Question: I'm currently building an app in Angular2, with this homescreen:

'''
<div id="freewall" class="free-wall" data-min-width="1840" data-total-col="5" data-total-row="4" data-wall-width="1873" data-wall-height="800" style="position: relative; height: 800px;">
<div *ngFor="let block of blokken | async" [@animState]="block.state" (click)="block.toggleState()" [ngClass]='block.color' class='blockexnr{{block.id}} live-tile cell tile2' data-mode='slide' style.height="{{block.height}}px" style.width="{{block.width}}px"
style='display: none;'>
<div>
<p class='full' href='#' class="blocknr{{block.id}}">{{block.tekst1}}</p>
</div>
<div data-mode='carousel' data-start-now='true' class='title2 live-tile' data-direction='horizontal' data-delay='3000'>
<div class="blocknr{{block.id}}">
<p>{{block.textCar[0]}}</p>
<img class='products' src='{{block.imgCar[0]}}' />
</div>
<div *ngIf="block.amountCar > 1" class="blocknr{{block.id}}">
<p>{{block.textCar[1]}}</p>
<img class='products' src='{{block.imgCar[0]}}' />
</div>
<div *ngIf="block.amountCar > 2" class="blocknr{{block.id}}">
<p>{{block.textCar[2]}}</p>
<img class='products' src='{{block.imgCar[0]}}' />
</div>
<div *ngIf="block.amountCar > 3" class="blocknr{{block.id}}">
<p>{{block.textCar[3]}}</p>
<img class='products' src='{{block.imgCar[0]}}' />
</div>
<div *ngIf="block.amountCar > 4" class="blocknr{{block.id}}">
<p>{{block.textCar[4]}}</p>
<img class='products' src='{{block.imgCar[0]}}' />
</div>
<div *ngIf="block.amountCar > 5" class="blocknr{{block.id}}">
<p>{{block.textCar[5]}}</p>
<img class='products' src='{{block.imgCar[0]}}' />
</div>
</div>
</div>
'''
As you can tell, it loops through a list of 20 items, called . There is also an animation, called @animState, which can be activated through the function that is called when clicked (click). This is that function:
'''
toggleState() {
var numberofblock = this.id;
var n = ".blocknr" + numberofblock.toString();
var n2 = ".blockexnr" + numberofblock.toString();
console.log(n);
console.log(n2);
$(n).html("");
$(".cell").not(n2).css("z-index", -1);
this.state = (this.state === 'active' ? 'inactive' : 'active'); }
'''
That function changes the state of a block to , and on that way that block scales:
'''
trigger('animState', [
state('inactive', style({
transform: 'scale(1)'
})),
state('active', style({
transform: 'scale(10)'
})),
transition('inactive => active', animate('2000ms ease-in')),
])
'''
This all works fine and all, but what I actually want to happen is that when clicked on a block, it scales and then routes to a new page. But when I add a , it doesn't go to the toggleState() function at all, all it does then is routing to the new component.
I also tried the @routeAnimation animation, but the animation in there applies to the whole component - not just one div - which is not what I want.
I've been Googling with not much success, the only thing I found was that I might be able to use a , but I'm not really sure about that either.
Could anyone maybe help me with making this work (so when clicking a block this is the order of things:
1. Click the block
2. Going to the toggleState() function
3. Doing the scaling animation of 1 block (the one you clicked)
4. Routing to a new component.
I hope someone can help me with this. Thanks!
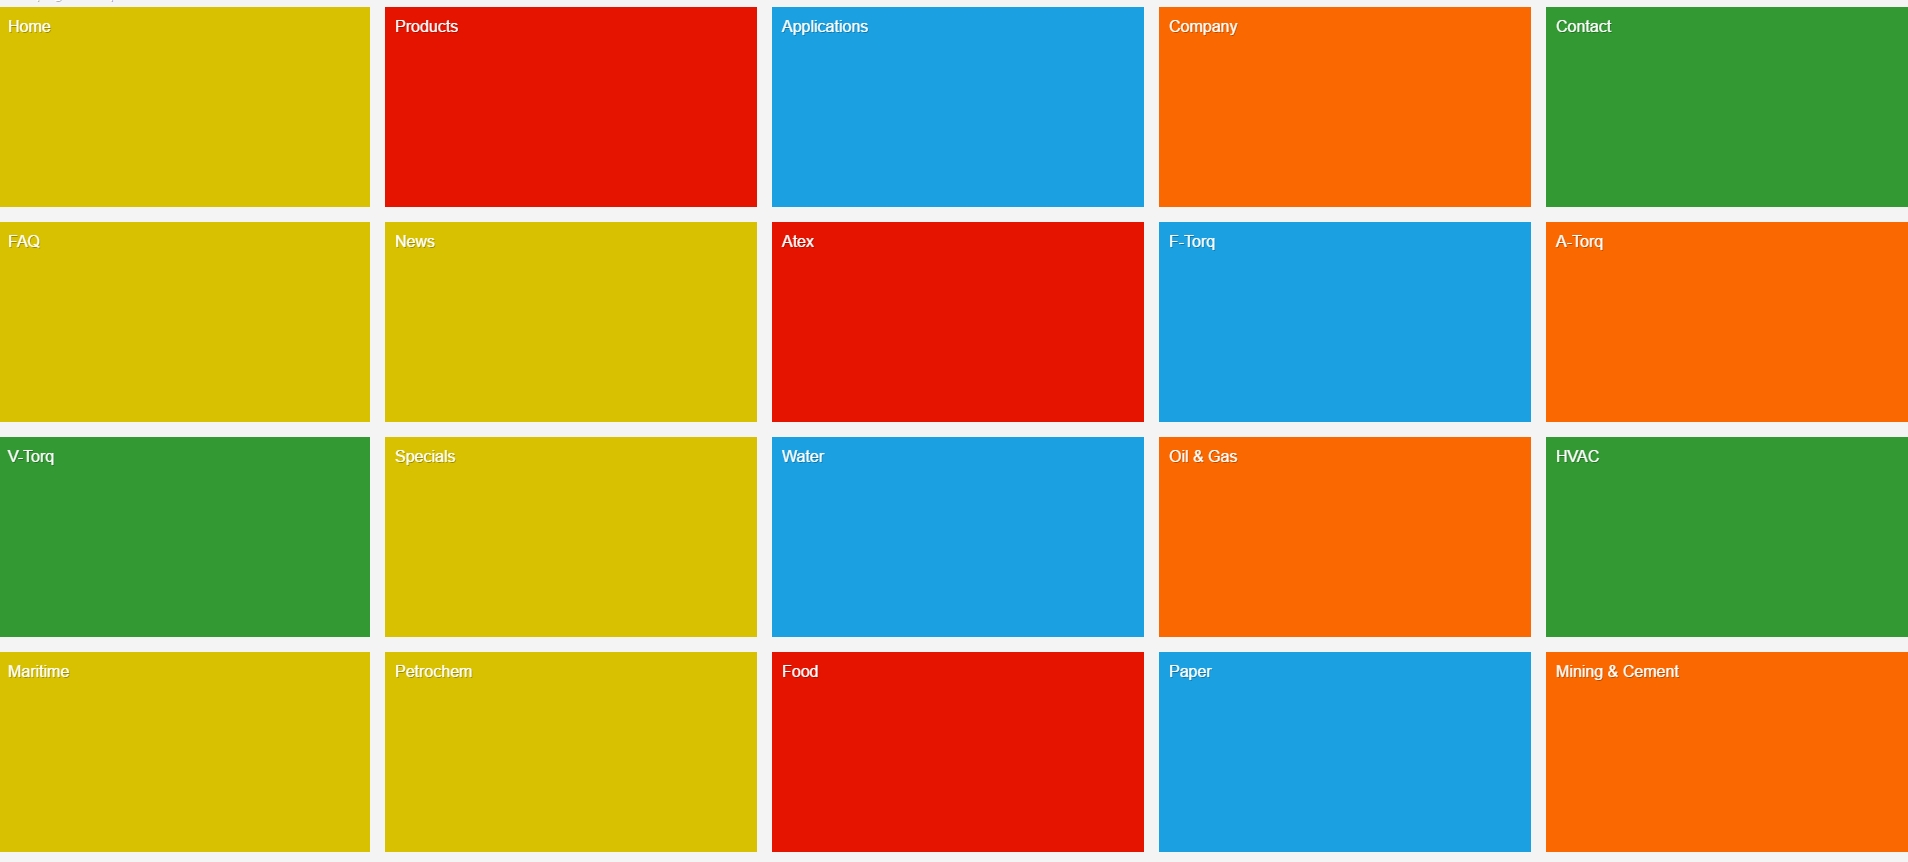
Answer: If anyone ever stubles accross this post, it is actually very easy.
The only thing needed is
'''
constructor(private router: Router){}
this.router.navigate(["/LINK"]);
'''
So I just needed to call a function with the this.router thingy, and that's it. On this way the [routerLink] wasn't needed.